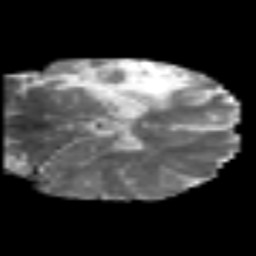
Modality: MD
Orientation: coronal
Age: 44
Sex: female
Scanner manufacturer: siemens
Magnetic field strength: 3 T
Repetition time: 6.1 s
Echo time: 0.101 s